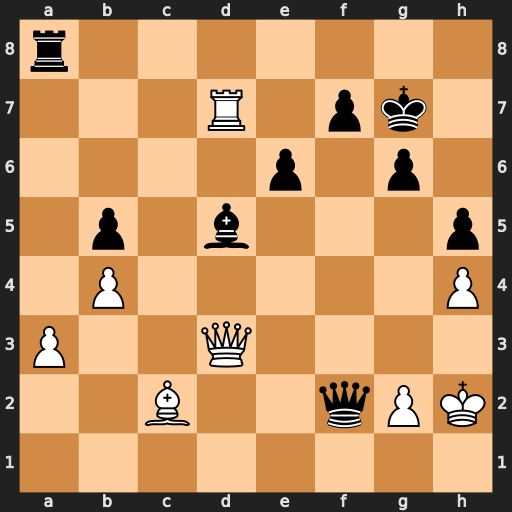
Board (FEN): r7/3R1pk1/4p1p1/1p1b3p/1P5P/P2Q4/2B2qPK/8
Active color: w
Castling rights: -
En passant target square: -
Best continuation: Qxg6+ Kf8 Qg5 Qxg2+ Qxg2 Bxg2 Kxg2